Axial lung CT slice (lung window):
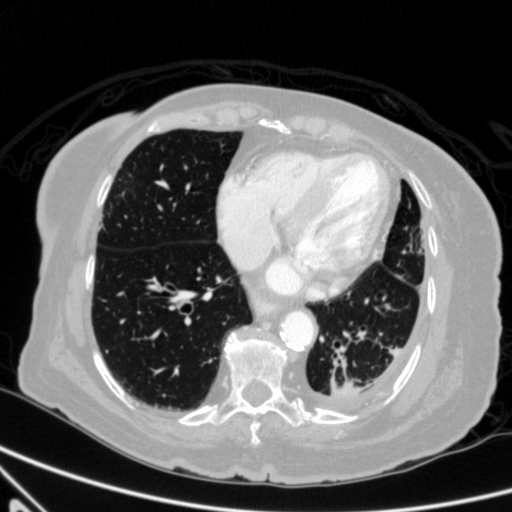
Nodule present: no